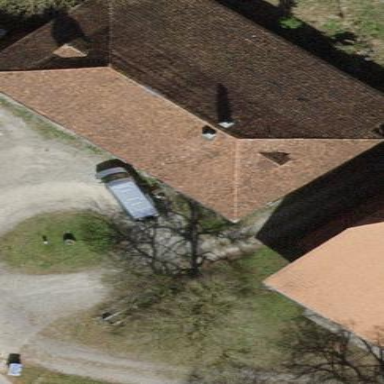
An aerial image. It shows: Residential building.